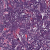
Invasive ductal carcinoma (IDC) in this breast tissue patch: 0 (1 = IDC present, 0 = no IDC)